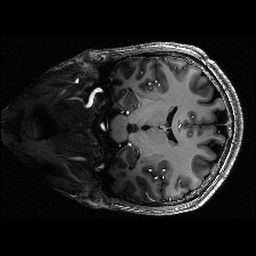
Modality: T1w
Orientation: coronal
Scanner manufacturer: siemens
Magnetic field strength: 6.98 T
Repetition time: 2.75 s
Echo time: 0.00249 s